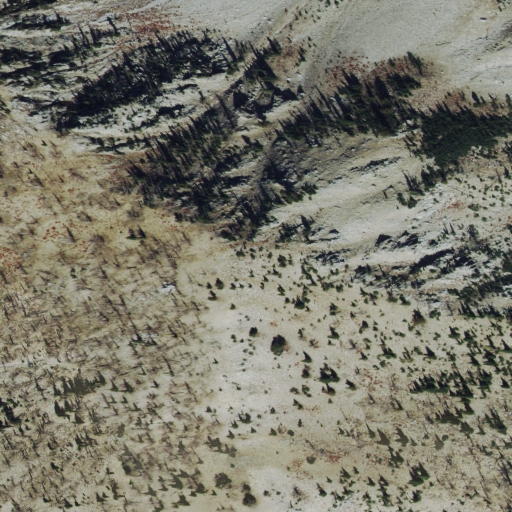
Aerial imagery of mountain in Idaho named West Warrior Peak containing shrub, grassland, and evergreen forest